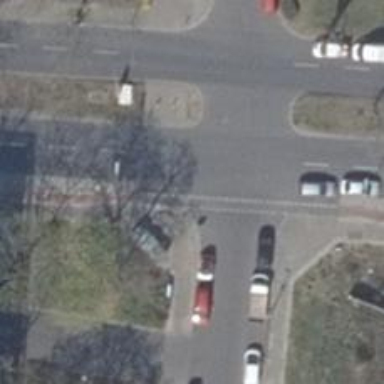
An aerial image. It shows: Tertiary road with lane markings and asphalt cycle track on the right side.